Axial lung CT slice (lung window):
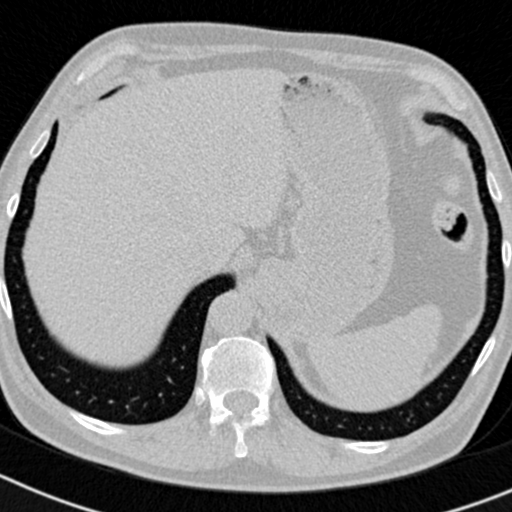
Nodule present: no